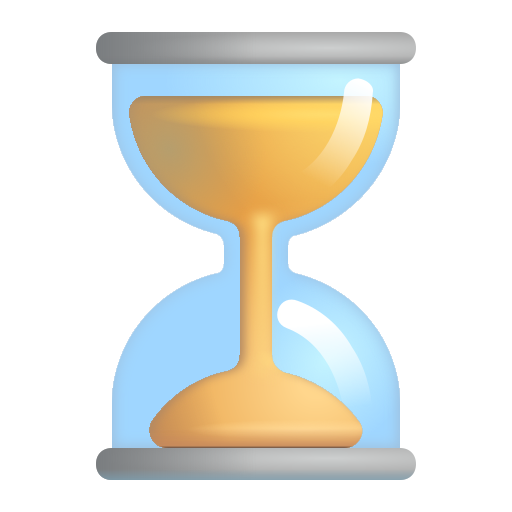
hourglass not done color